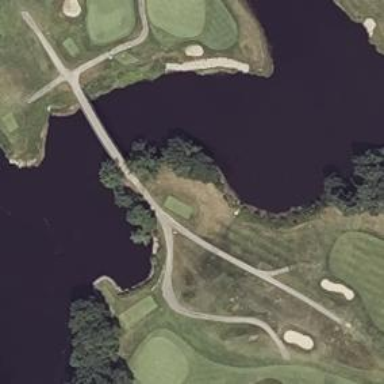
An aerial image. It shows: Path for both roads and golfers.